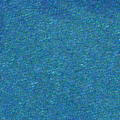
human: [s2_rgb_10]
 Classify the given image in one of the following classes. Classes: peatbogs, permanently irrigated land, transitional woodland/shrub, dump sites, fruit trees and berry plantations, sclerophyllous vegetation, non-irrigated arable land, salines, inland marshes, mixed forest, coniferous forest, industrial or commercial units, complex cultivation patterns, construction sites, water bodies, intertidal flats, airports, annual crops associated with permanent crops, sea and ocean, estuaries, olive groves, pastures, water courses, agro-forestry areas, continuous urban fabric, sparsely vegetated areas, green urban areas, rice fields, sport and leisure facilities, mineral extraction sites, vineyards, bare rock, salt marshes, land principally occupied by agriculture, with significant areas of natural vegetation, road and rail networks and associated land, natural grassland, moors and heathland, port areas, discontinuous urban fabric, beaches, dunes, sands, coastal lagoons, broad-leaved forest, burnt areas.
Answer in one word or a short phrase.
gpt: sea and ocean